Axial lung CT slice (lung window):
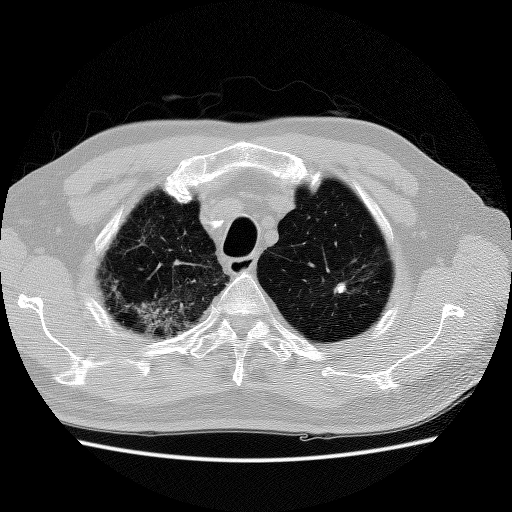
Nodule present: yes
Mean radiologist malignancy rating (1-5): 2.5